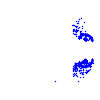
Particle: electron